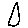
Label: triangle